Interaction volume radius: 5 \u00c5
Interaction volume height: 20 \u00c5
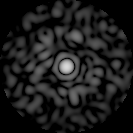
Disorder parameter: 0.8384